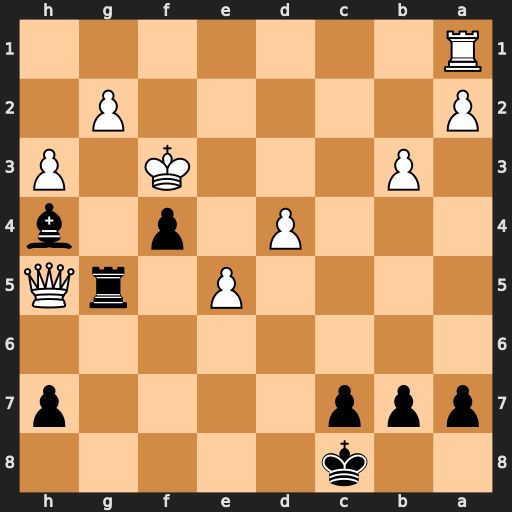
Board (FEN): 2k5/ppp4p/8/4P1rQ/3P1p1b/1P3K1P/P5P1/R7
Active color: b
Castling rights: -
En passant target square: -
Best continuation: Rxh5 Kg4 Rh6